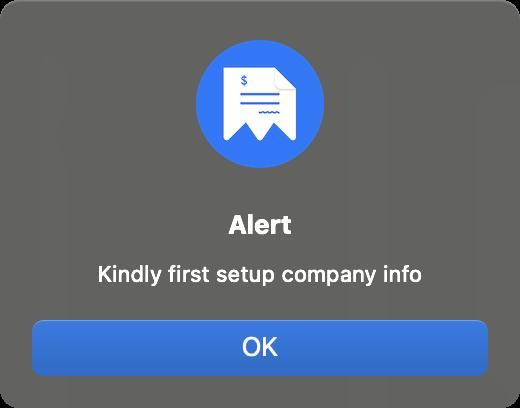
Accessibility tree:
{"name": "", "role": "AXWindow", "description": "alert", "role_description": "dialog", "value": null, "position": "734.00;236.00", "size": "260;204", "children": [{"name": null, "role": "AXImage", "description": "Moon Invoice alert", "role_description": "image", "value": null, "position": "98.00;20.00", "size": "64;64", "children": []}, {"name": null, "role": "AXStaticText", "description": null, "role_description": "text", "value": "Alert", "position": "18.00;104.00", "size": "224;16", "children": []}, {"name": null, "role": "AXStaticText", "description": null, "role_description": "text", "value": "Kindly first setup company info", "position": "18.00;130.00", "size": "224;14", "children": []}, {"name": "OK", "role": "AXButton", "description": null, "role_description": "button", "value": null, "position": "10.00;154.00", "size": "240;40", "children": []}]}